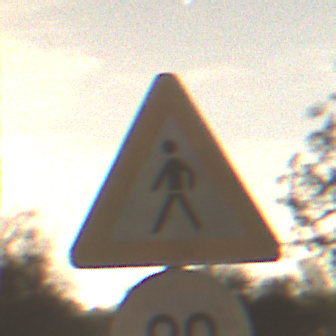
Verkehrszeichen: FussgaengerRechts
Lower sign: Geschwindigkeit80
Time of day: Night
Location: Outdoor (Nature)
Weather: Clear
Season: NotSpecified
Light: Natural